Часть A. Деформации
Подвесьте резинку вертикально за один из концов, на второй конец подвешивайте грузы. Исследуйте зависимость удлинения резины $\Delta l_1$ от массы подвешенных грузов $m$. Измерения проведите в «двух направлениях»: при нагрузке (последовательно добавляя грузы) и при разгрузке (последовательно снимая грузы). Постройте графики полученных зависимостей. Почему данные растяжение резины зависит от порядка проведения измерений?
Согните резинку вдвое и подвесьте сдвоенную резину вертикально. К середине сдвоенной резинки подвешивайте грузы. Измерьте зависимость удлинения сдвоенной резинки $\Delta l_2$ от массы подвешенных грузов.
Часть B. Колебания
Полученные зависимости, естественно, различаются, так как изменяются геометрические параметры резинок. Однако, можно ввести такие характеристики деформации резины и приложенной силы, что полученные зависимости будут одинаковыми и характеризовать свойства самой резины. Определите эти характеристики и на основании полученных экспериментальных данных (п. и п. и п. и п. ) покажите универсальность введенной вами зависимости.
Проведите измерения зависимости периода вертикальных колебаний грузов, подвешенных на резинке от числа грузов $T(n)$. Используйте резинку на полную длину. Постройте график полученной зависимости.
Используя данные по деформации резинки, полученные в п. , рассчитайте теоретические значения периодов колебаний, нанесите теоретические значения на график экспериментальной зависимости.
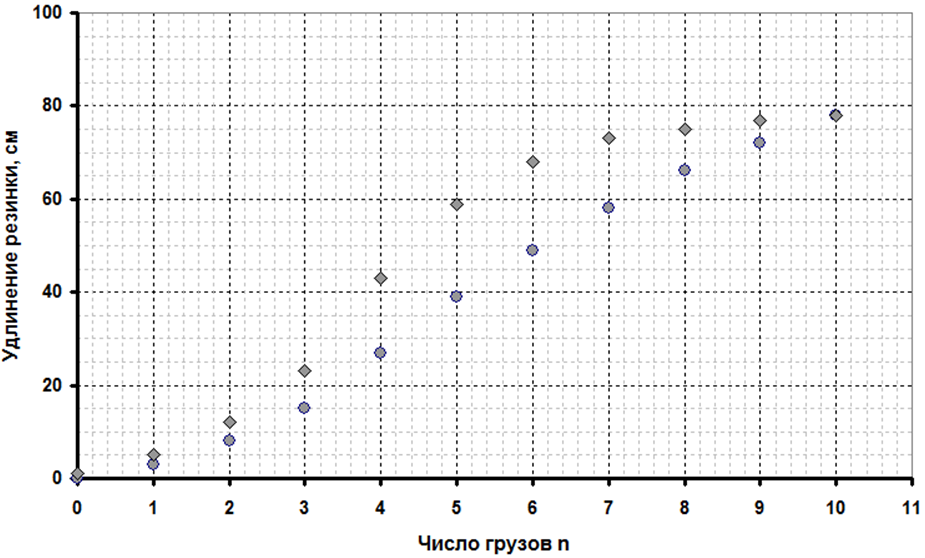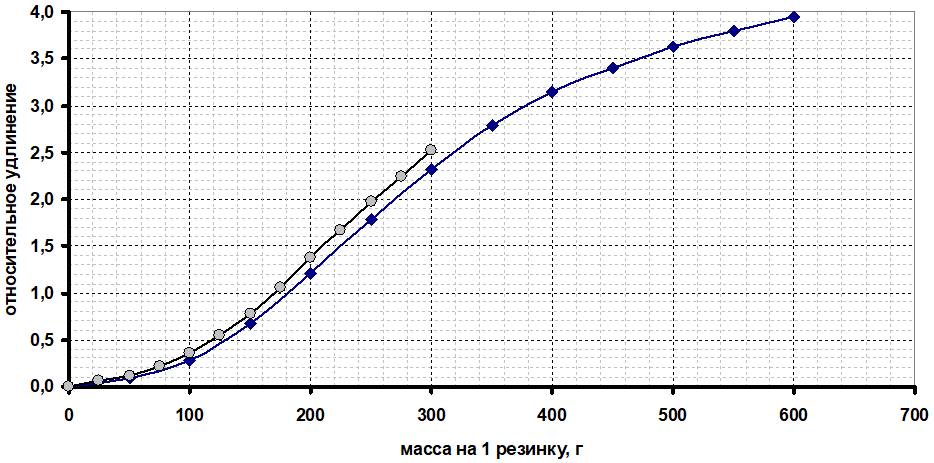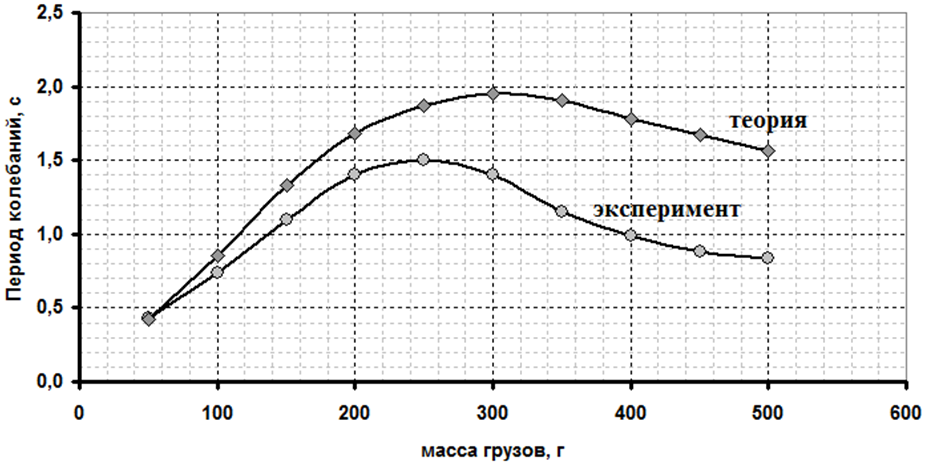
Подвесьте резинку  вертикально за один из концов, на второй конец подвешивайте грузы. Исследуйте зависимость удлинения резины $\Delta l_1$ от массы подвешенных грузов $m$. Измерения проведите в «двух направлениях»: при нагрузке (последовательно добавляя грузы) и при разгрузке (последовательно снимая грузы). Постройте графики полученных зависимостей. Почему данные растяжение резины зависит от порядка проведения измерений?
Решение: Результаты измерений зависимости удлинения резинки от числа подвешенных грузов при нагрузке и разгрузке приведены в таблице и на графике ниже. | | Нагрузка | | Разгрузка | | | --- | --- | --- | --- | --- | | $n$ | $l, ~см$ | $\Delta l,~ см$ | $l, ~см$ | $\Delta l,~ см$ | | 0 | 22 | 0 | 23 | 1 | | 1 | 25 | 3 | 27 | 5 | | 2 | 30 | 8 | 34 | 12 | | 3 | 37 | 15 | 45 | 23 | | 4 | 49 | 27 | 65 | 43 | | 5 | 61 | 39 | 81 | 59 | | 6 | 71 | 49 | 90 | 68 | | 7 | 80 | 58 | 95 | 73 | | 8 | 88 | 66 | 97 | 75 | | 9 | 94 | 72 | 99 | 77 | | 10 | 100 | 78 | 100 | 78 |
Ответ: | | Нагрузка | | Разгрузка | | | --- | --- | --- | --- | --- | | $n$ | $l, ~см$ | $\Delta l,~ см$ | $l, ~см$ | $\Delta l,~ см$ | | 0 | 22 | 0 | 23 | 1 | | 1 | 25 | 3 | 27 | 5 | | 2 | 30 | 8 | 34 | 12 | | 3 | 37 | 15 | 45 | 23 | | 4 | 49 | 27 | 65 | 43 | | 5 | 61 | 39 | 81 | 59 | | 6 | 71 | 49 | 90 | 68 | | 7 | 80 | 58 | 95 | 73 | | 8 | 88 | 66 | 97 | 75 | | 9 | 94 | 72 | 99 | 77 | | 10 | 100 | 78 | 100 | 78 | Ответ: НагрузкаРазгрузка$n$$l, ~см$$\Delta l,~ см$$l, ~см$$\Delta l,~ см$0220231125327523083412337154523449276543561398159671499068780589573888669775994729977101007810078
Ответ: Заметные различия в двух кривых объясняются остаточными деформациями резины.

Согните резинку вдвое и подвесьте сдвоенную резину вертикально. К середине сдвоенной резинки подвешивайте грузы. Измерьте зависимость удлинения сдвоенной резинки $\Delta l_2$ от массы подвешенных грузов.
Решение: Традиционно при описании упругих свойств рассматривают зависимость относительной деформации от механического напряжения. Однако в данном случае площадь поперечного сечения, во-первых, изменяется, во-вторых, не известна. Помимо использованной здесь величины можно рассматривать как равно-ценные: силы тяжести, деленная на число резинок, число грузов, деленное на число резинок. В качестве независимых от геометрических размеров параметров можно выбрать относительное удлинение $\varepsilon = {\Delta l}/{l_0}$ и массу, приходящуюся на одну резинку $\mu = {m}/{j}$. В таблице ниже приведены результаты измерений удлинения одинарной и двойной резинок, их относительные удлинения, отношение массы подвешенных грузов к числу резинок. | Одинарная резинка | | | | Двойная резинка | | | | | --- | --- | --- | --- | --- | --- | --- | --- | | $\mu = {m}/{l},~г$ | $l,~см$ | $\Delta l,~см$ | $\varepsilon = {\Delta l}/{l_0}$ | $\mu = {m}/{l},~г$. | $l,~см$ | $\Delta l,~см$ | $\varepsilon = {\Delta l}/{l_0}$ | | 0 | 31.5 | 0 | 0.000 | 0 | 15.00 | 0.00 | 0.000 | | 50 | 34.5 | 3 | 0.095 | 25 | 16.00 | 1.00 | 0.067 | | 100 | 40.3 | 8.8 | 0.279 | 50 | 16.80 | 1.80 | 0.120 | | 150 | 52.7 | 21.2 | 0.673 | 75 | 18.30 | 3.30 | 0.220 | | 200 | 69.8 | 38.3 | 1.216 | 100 | 20.40 | 5.40 | 0.360 | | 250 | 87.8 | 56.3 | 1.787 | 125 | 23.20 | 8.20 | 0.547 | | 300 | 104.7 | 73.2 | 2.324 | 150 | 26.70 | 11.70 | 0.780 | | 350 | 119.2 | 87.7 | 2.784 | 175 | 30.90 | 15.90 | 1.060 | | 400 | 130.5 | 99 | 3.143 | 200 | 35.70 | 20.70 | 1.380 | | 450 | 138.8 | 107.3 | 3.406 | 225 | 40.00 | 25.00 | 1.667 | | 500 | 146 | 114.5 | 3.635 | 250 | 44.60 | 29.60 | 1.973 | | 550 | 151 | 119.5 | 3.794 | 275 | 48.70 | 33.70 | 2.247 | | 600 | 155.9 | 124.4 | 3.949 | 300 | 52.90 | 37.90 | 2.527 |
Ответ: | Одинарная резинка | | | | Двойная резинка | | | | | --- | --- | --- | --- | --- | --- | --- | --- | | $\mu = {m}/{l},~г$ | $l,~см$ | $\Delta l,~см$ | $\varepsilon = {\Delta l}/{l_0}$ | $\mu = {m}/{l},~г$. | $l,~см$ | $\Delta l,~см$ | $\varepsilon = {\Delta l}/{l_0}$ | | 0 | 31.5 | 0 | 0.000 | 0 | 15.00 | 0.00 | 0.000 | | 50 | 34.5 | 3 | 0.095 | 25 | 16.00 | 1.00 | 0.067 | | 100 | 40.3 | 8.8 | 0.279 | 50 | 16.80 | 1.80 | 0.120 | | 150 | 52.7 | 21.2 | 0.673 | 75 | 18.30 | 3.30 | 0.220 | | 200 | 69.8 | 38.3 | 1.216 | 100 | 20.40 | 5.40 | 0.360 | | 250 | 87.8 | 56.3 | 1.787 | 125 | 23.20 | 8.20 | 0.547 | | 300 | 104.7 | 73.2 | 2.324 | 150 | 26.70 | 11.70 | 0.780 | | 350 | 119.2 | 87.7 | 2.784 | 175 | 30.90 | 15.90 | 1.060 | | 400 | 130.5 | 99 | 3.143 | 200 | 35.70 | 20.70 | 1.380 | | 450 | 138.8 | 107.3 | 3.406 | 225 | 40.00 | 25.00 | 1.667 | | 500 | 146 | 114.5 | 3.635 | 250 | 44.60 | 29.60 | 1.973 | | 550 | 151 | 119.5 | 3.794 | 275 | 48.70 | 33.70 | 2.247 | | 600 | 155.9 | 124.4 | 3.949 | 300 | 52.90 | 37.90 | 2.527 | Ответ: Одинарная резинка Двойная резинка$\mu = {m}/{l},~г$$l,~см$$\Delta l,~см$$\varepsilon = {\Delta l}/{l_0}$ $\mu = {m}/{l},~г$.$l,~см$$\Delta l,~см$$\varepsilon = {\Delta l}/{l_0}$ 031.500.000015.000.000.0005034.530.0952516.001.000.06710040.38.80.2795016.801.800.12015052.721.20.6737518.303.300.22020069.838.31.21610020.405.400.36025087.856.31.78712523.208.200.547300104.773.22.32415026.7011.700.780350119.287.72.78417530.9015.901.060400130.5993.14320035.7020.701.380450138.8107.33.40622540.0025.001.667500146114.53.63525044.6029.601.973550151119.53.79427548.7033.702.247600155.9124.43.94930052.9037.902.527

Полученные зависимости, естественно, различаются, так как изменяются геометрические параметры резинок. Однако, можно ввести такие характеристики деформации резины и приложенной силы, что полученные зависимости будут одинаковыми и характеризовать свойства самой резины. Определите эти характеристики и на основании полученных экспериментальных данных (п. A1 и п. A2 ) покажите универсальность введенной вами зависимости.
Ответ: На рис. 2 приведены графики полученных зависимостей – они практически совпадают.

Проведите измерения зависимости периода вертикальных колебаний грузов, подвешенных на резинке от числа грузов $T(n)$. Используйте резинку на полную длину. Постройте график полученной зависимости.
Решение: В таблице ниже представлены результаты измерения периодов колебаний в зависимости от массы подвешенных грузов. График этой зависимости показан на рис. 3. | $m,~г$ | $L,~см$ | $T,~с$ | $k,~{Н}/{м}$ | $T_{теор},~с$ | | --- | --- | --- | --- | --- | | 0 | 31.5 | $-$ | $-$ | $-$ | | 50 | 34.5 | 0.43 | 11.364 | 0.417 | | 100 | 40.3 | 0.74 | 5.495 | 0.848 | | 150 | 52.7 | 1.10 | 3.390 | 1.322 | | 200 | 69.8 | 1.40 | 2.849 | 1.665 | | 250 | 87.8 | 1.50 | 2.865 | 1.856 | | 300 | 104.7 | 1.40 | 3.185 | 1.928 | | 350 | 119.2 | 1.15 | 3.876 | 1.888 | | 400 | 130.5 | 0.99 | 5.102 | 1.759 | | 450 | 138.8 | 0.88 | 6.452 | 1.659 | | 500 | 146 | 0.84 | 8.197 | 1.552 | | 550 | 151 | 0.79 | 10.101 | 1.466 |
Ответ: | $m,~г$ | $L,~см$ | $T,~с$ | $k,~{Н}/{м}$ | $T_{теор},~с$ | | --- | --- | --- | --- | --- | | 0 | 31.5 | $-$ | $-$ | $-$ | | 50 | 34.5 | 0.43 | 11.364 | 0.417 | | 100 | 40.3 | 0.74 | 5.495 | 0.848 | | 150 | 52.7 | 1.10 | 3.390 | 1.322 | | 200 | 69.8 | 1.40 | 2.849 | 1.665 | | 250 | 87.8 | 1.50 | 2.865 | 1.856 | | 300 | 104.7 | 1.40 | 3.185 | 1.928 | | 350 | 119.2 | 1.15 | 3.876 | 1.888 | | 400 | 130.5 | 0.99 | 5.102 | 1.759 | | 450 | 138.8 | 0.88 | 6.452 | 1.659 | | 500 | 146 | 0.84 | 8.197 | 1.552 | | 550 | 151 | 0.79 | 10.101 | 1.466 | Ответ: $m,~г$$L,~см$$T,~с$$k,~{Н}/{м}$$T_{теор},~с$031.5$-$$-$$-$5034.50.4311.3640.41710040.30.745.4950.84815052.71.103.3901.32220069.81.402.8491.66525087.81.502.8651.856300104.71.403.1851.928350119.21.153.8761.888400130.50.995.1021.759450138.80.886.4521.6595001460.848.1971.5525501510.7910.1011.466

Используя данные по деформации резинки, полученные в п. A1 , рассчитайте теоретические значения периодов колебаний, нанесите теоретические значения на график экспериментальной зависимости.
Решение: Согласно известной формуле для периода колебаний \begin{equation} T=2\pi{\sqrt{\frac{m}{k}}}, \tag{1}\end{equation}период колебаний должен возрастать при увеличении массы. Однако, данные измерений показывают, что данная зависимость не является монотонной, при массах грузов больших $300~г$ период колебаний начинает уменьшаться. Объяснением этому факту является нелинейная зависимость удлинения резины от приложенной силы – иными словами жесткость резины изменяется при изменении ее относительной деформации. Поэтому для теоретических расчетов в формулу $(1)$ следует подставлять значение дифференциального коэффициента жесткости \begin{equation}\tilde{k}=\frac{\Delta F}{\Delta l}=\frac{g\Delta m}{\Delta l}\tag{2}\end{equation}В таблице выше приведены результаты расчетов этого коэффициента (расчет проведен по симметричной схеме вычисления производной), в последнем столбце показаны результаты расчета периода колебаний, эти же данные показаны на рис. 3.Конечно, трудно ожидать полного совпадения (причинами таких несовпадений являются: неточность расчета дифференциального коэффициента жесткости, влияние отмеченного гистерезиса деформаций пружины, погрешности измерений) однако, качественное соответствие на лицо: отмеченное увеличение жесткости резины объясняет уменьшение периода колебаний.
Темы:
E, Механика, Колебания, IEPhO, Упругость, Пружина, Гистерезис